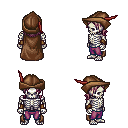
a pixel art fantasy rpg character, male body template, skeleton, brown cape, magenta pants, white blonde long bangs hairstyle, leather cap, cloth bracers, four views (front, back, left, right), 2x2 character sprite sheet, small pixel art, hard edges, no anti-aliasing